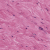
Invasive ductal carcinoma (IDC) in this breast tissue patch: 0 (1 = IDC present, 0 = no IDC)